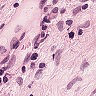
Metastatic tissue present: no